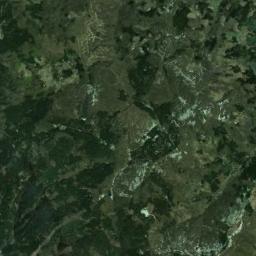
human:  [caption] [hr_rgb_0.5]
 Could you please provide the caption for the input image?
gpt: The mountain is full of green plants .

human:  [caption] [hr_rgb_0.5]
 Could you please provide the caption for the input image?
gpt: The mountain is covered with dense vegetation .

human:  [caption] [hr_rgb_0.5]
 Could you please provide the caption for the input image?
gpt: The mountain is covered with grass .

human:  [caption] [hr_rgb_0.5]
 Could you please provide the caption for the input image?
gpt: There is a winding and clear river between the mountains .

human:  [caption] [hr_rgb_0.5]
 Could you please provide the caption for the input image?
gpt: There are some ravines on the green mountain .